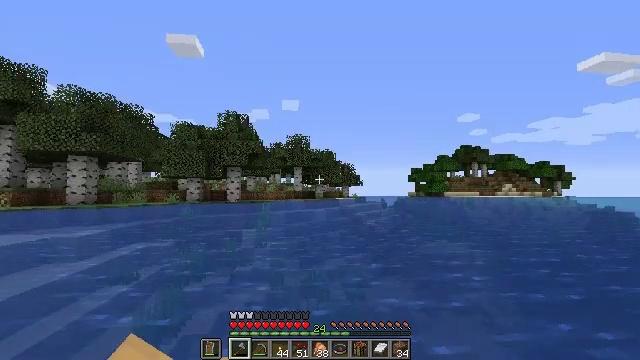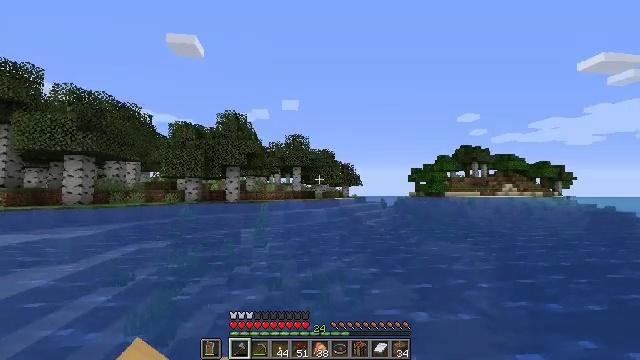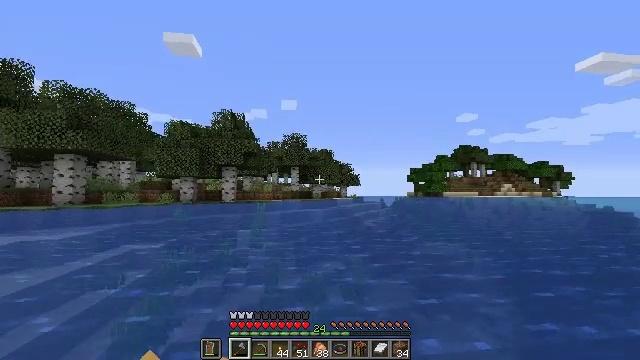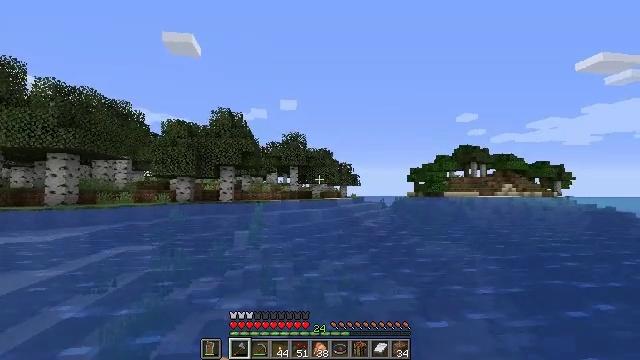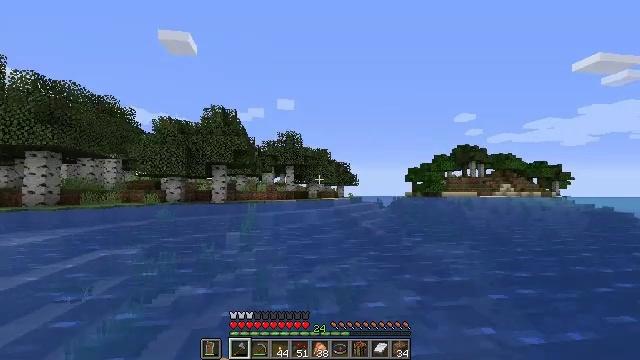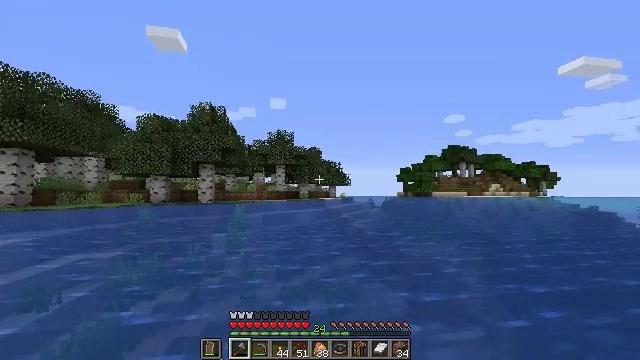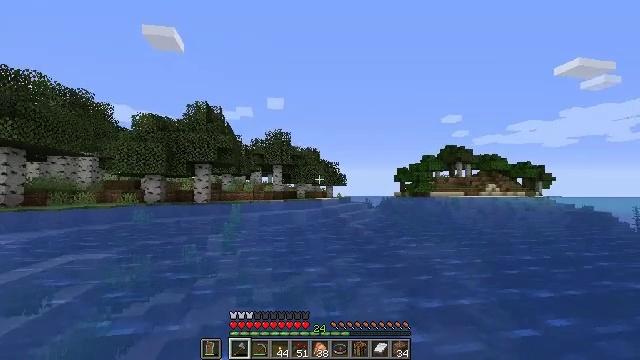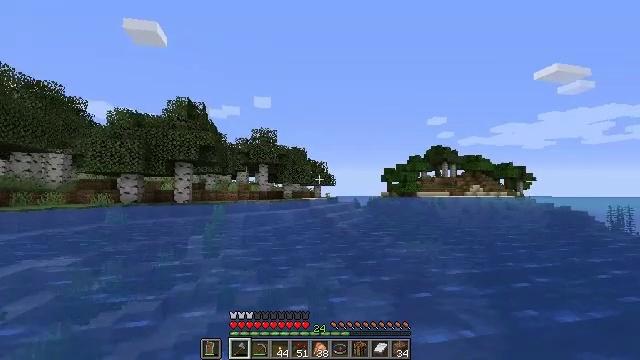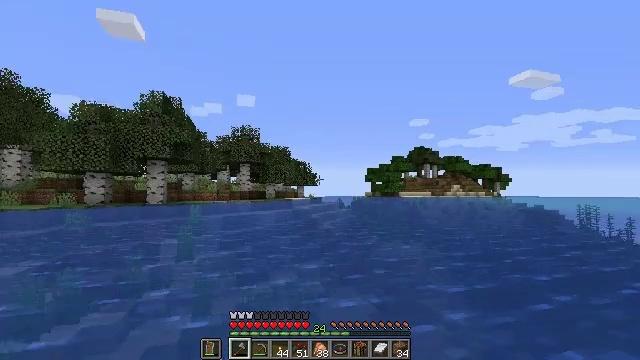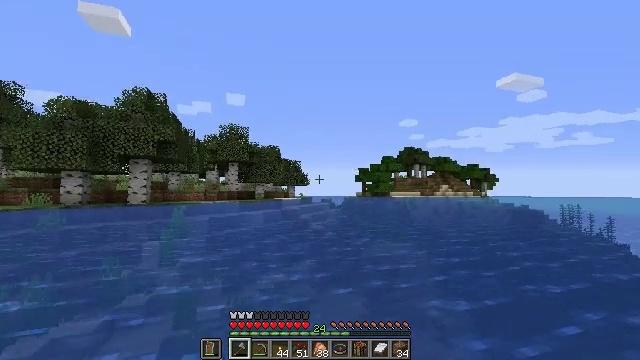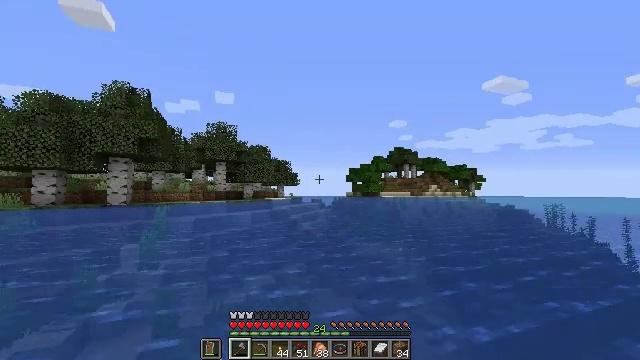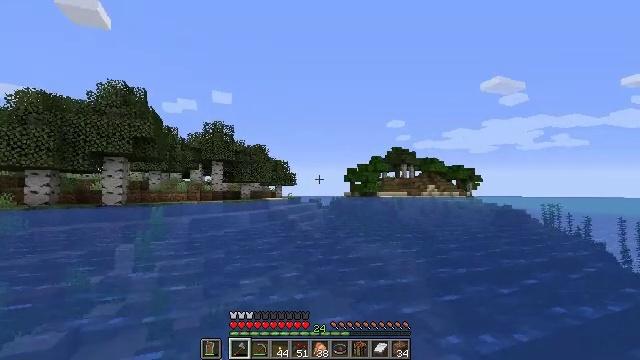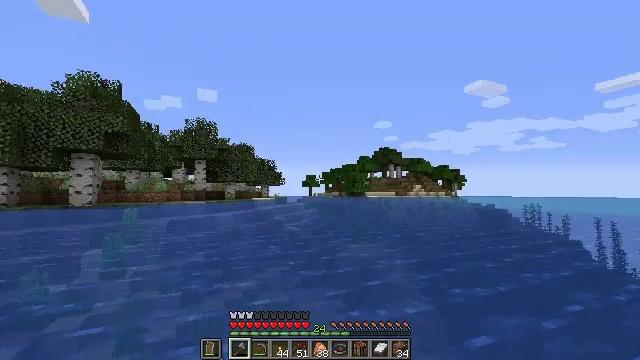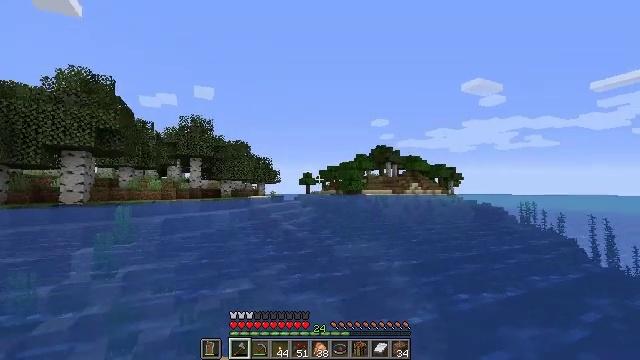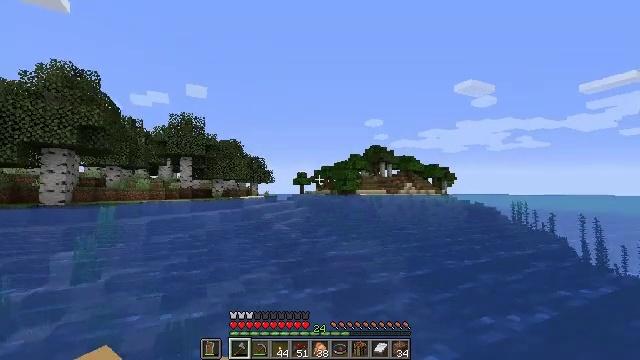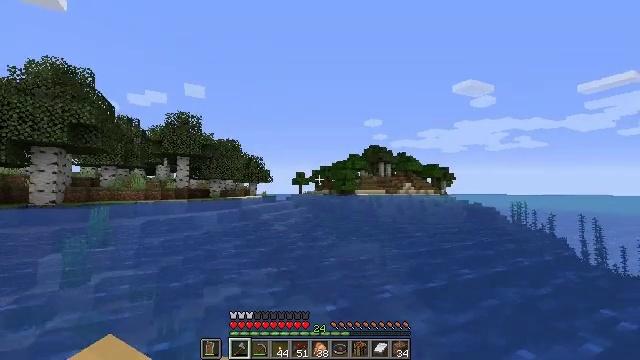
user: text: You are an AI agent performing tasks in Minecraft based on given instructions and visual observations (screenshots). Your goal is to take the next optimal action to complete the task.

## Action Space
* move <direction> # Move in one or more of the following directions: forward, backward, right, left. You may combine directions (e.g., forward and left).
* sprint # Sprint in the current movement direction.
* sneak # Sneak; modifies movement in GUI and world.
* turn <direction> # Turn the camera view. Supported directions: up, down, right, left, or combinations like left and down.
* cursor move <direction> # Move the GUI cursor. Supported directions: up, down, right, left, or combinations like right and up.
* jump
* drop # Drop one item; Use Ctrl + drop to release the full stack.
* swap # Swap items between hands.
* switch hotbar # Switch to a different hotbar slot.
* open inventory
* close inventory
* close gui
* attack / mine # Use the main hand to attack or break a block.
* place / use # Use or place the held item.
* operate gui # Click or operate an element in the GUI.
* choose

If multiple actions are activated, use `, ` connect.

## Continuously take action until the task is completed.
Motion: motion action
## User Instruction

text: Use hand or tool to break sea pickles.
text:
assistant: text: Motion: move forward
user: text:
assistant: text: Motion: move forward
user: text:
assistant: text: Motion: move forward
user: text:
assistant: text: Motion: move forward and move right
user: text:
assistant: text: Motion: move forward and move right
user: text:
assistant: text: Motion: move forward and move right
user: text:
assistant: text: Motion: move forward
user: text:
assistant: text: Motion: move forward
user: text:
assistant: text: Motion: move forward
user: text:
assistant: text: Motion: move forward
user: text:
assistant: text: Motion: move forward
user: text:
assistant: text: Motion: move forward
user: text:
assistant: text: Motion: move forward and move left
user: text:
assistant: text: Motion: move forward and move left
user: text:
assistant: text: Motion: move forward
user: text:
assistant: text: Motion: move forward
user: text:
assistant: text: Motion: move forward
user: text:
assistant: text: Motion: move forward
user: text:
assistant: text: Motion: move forward, turn down
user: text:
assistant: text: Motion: move forward, turn down
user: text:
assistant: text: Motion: move forward, turn down
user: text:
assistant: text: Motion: move forward, turn down
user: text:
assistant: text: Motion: move forward, turn right and down
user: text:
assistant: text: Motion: move forward
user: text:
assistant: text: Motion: move forward
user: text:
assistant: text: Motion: move forward
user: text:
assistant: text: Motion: move forward
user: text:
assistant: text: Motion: move forward
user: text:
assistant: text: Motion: move forward
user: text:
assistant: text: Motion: move forward